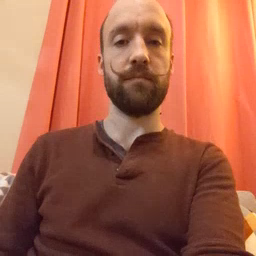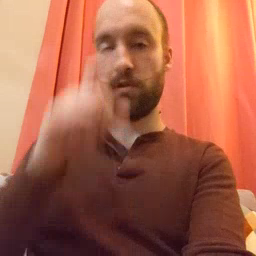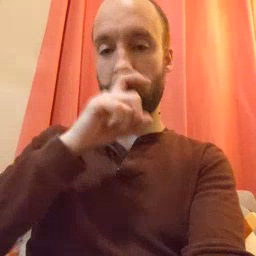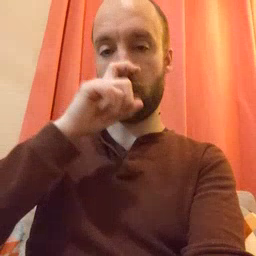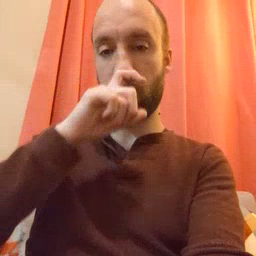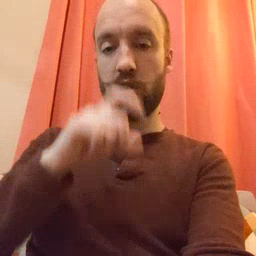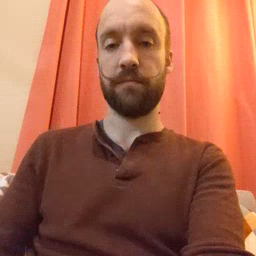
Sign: doll